Question: I want to display a growl in client-side using Javascript.
I mean this UI-component:

I found this <URL> , However , I can't find an object called :'topBar'
Known also that using:
'grep -rl' to find text in files leads to discover this JS :
'''
/**
* PrimeFaces NotificationBar Widget
*/
PrimeFaces.widget.NotificationBar = PrimeFaces.widget.BaseWidget.extend({
init: function(cfg) {
this._super(cfg);
var _self = this;
//relocate
this.jq.css(this.cfg.position, '0').appendTo($('body'));
//display initially
if(this.cfg.autoDisplay) {
$(this.jq).css('display','block')
}
//bind events
this.jq.children('.ui-notificationbar-close').click(function() {
_self.hide();
});
},
show: function() {
if(this.cfg.effect === 'slide')
$(this.jq).slideDown(this.cfg.effect);
else if(this.cfg.effect === 'fade')
$(this.jq).fadeIn(this.cfg.effect);
else if(this.cfg.effect === 'none')
$(this.jq).show();
},
hide: function() {
if(this.cfg.effect === 'slide')
$(this.jq).slideUp(this.cfg.effect);
else if(this.cfg.effect === 'fade')
$(this.jq).fadeOut(this.cfg.effect);
else if(this.cfg.effect === 'none')
$(this.jq).hide();
},
isVisible: function() {
return this.jq.is(':visible');
},
toggle: function() {
if(this.isVisible())
this.hide();
else
this.show();
}
});
'''
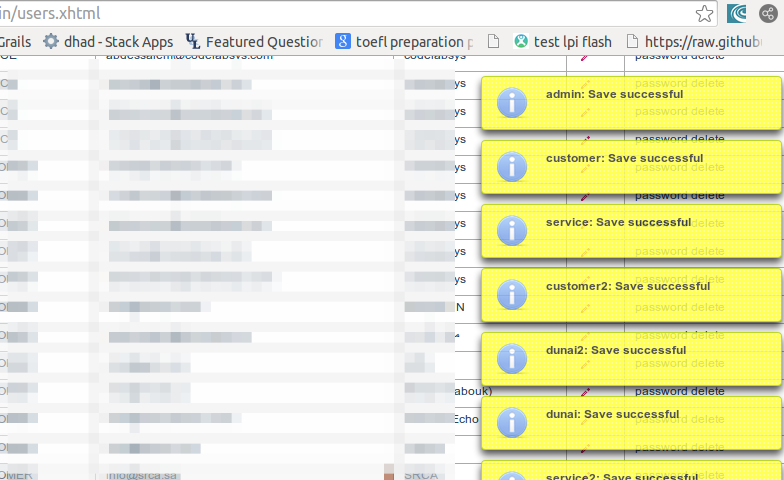
Answer: The component you are referring to is Growl, in the client-side it's represented by <URL> which has 'renderMessage' function to render a single growl message.
Assuming you have already defined a growl component in your page with a widgetVar name:
'''
<p:growl widgetVar="growlWV" />
'''
Now in javascript
'''
PF('growlWV').renderMessage({"summary":"summary goes here",
"detail":"detail goes here",
"severity":"warn"})
'''
The severity are obviously three types :
-

-

-